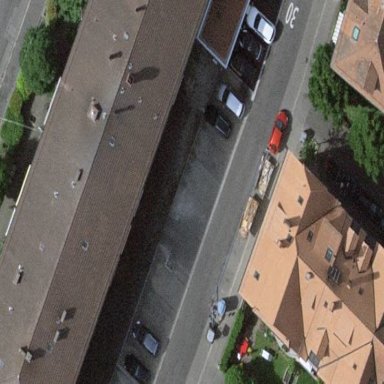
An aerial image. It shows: Collection of apartments with hipped roof made of maroon roof tiles.